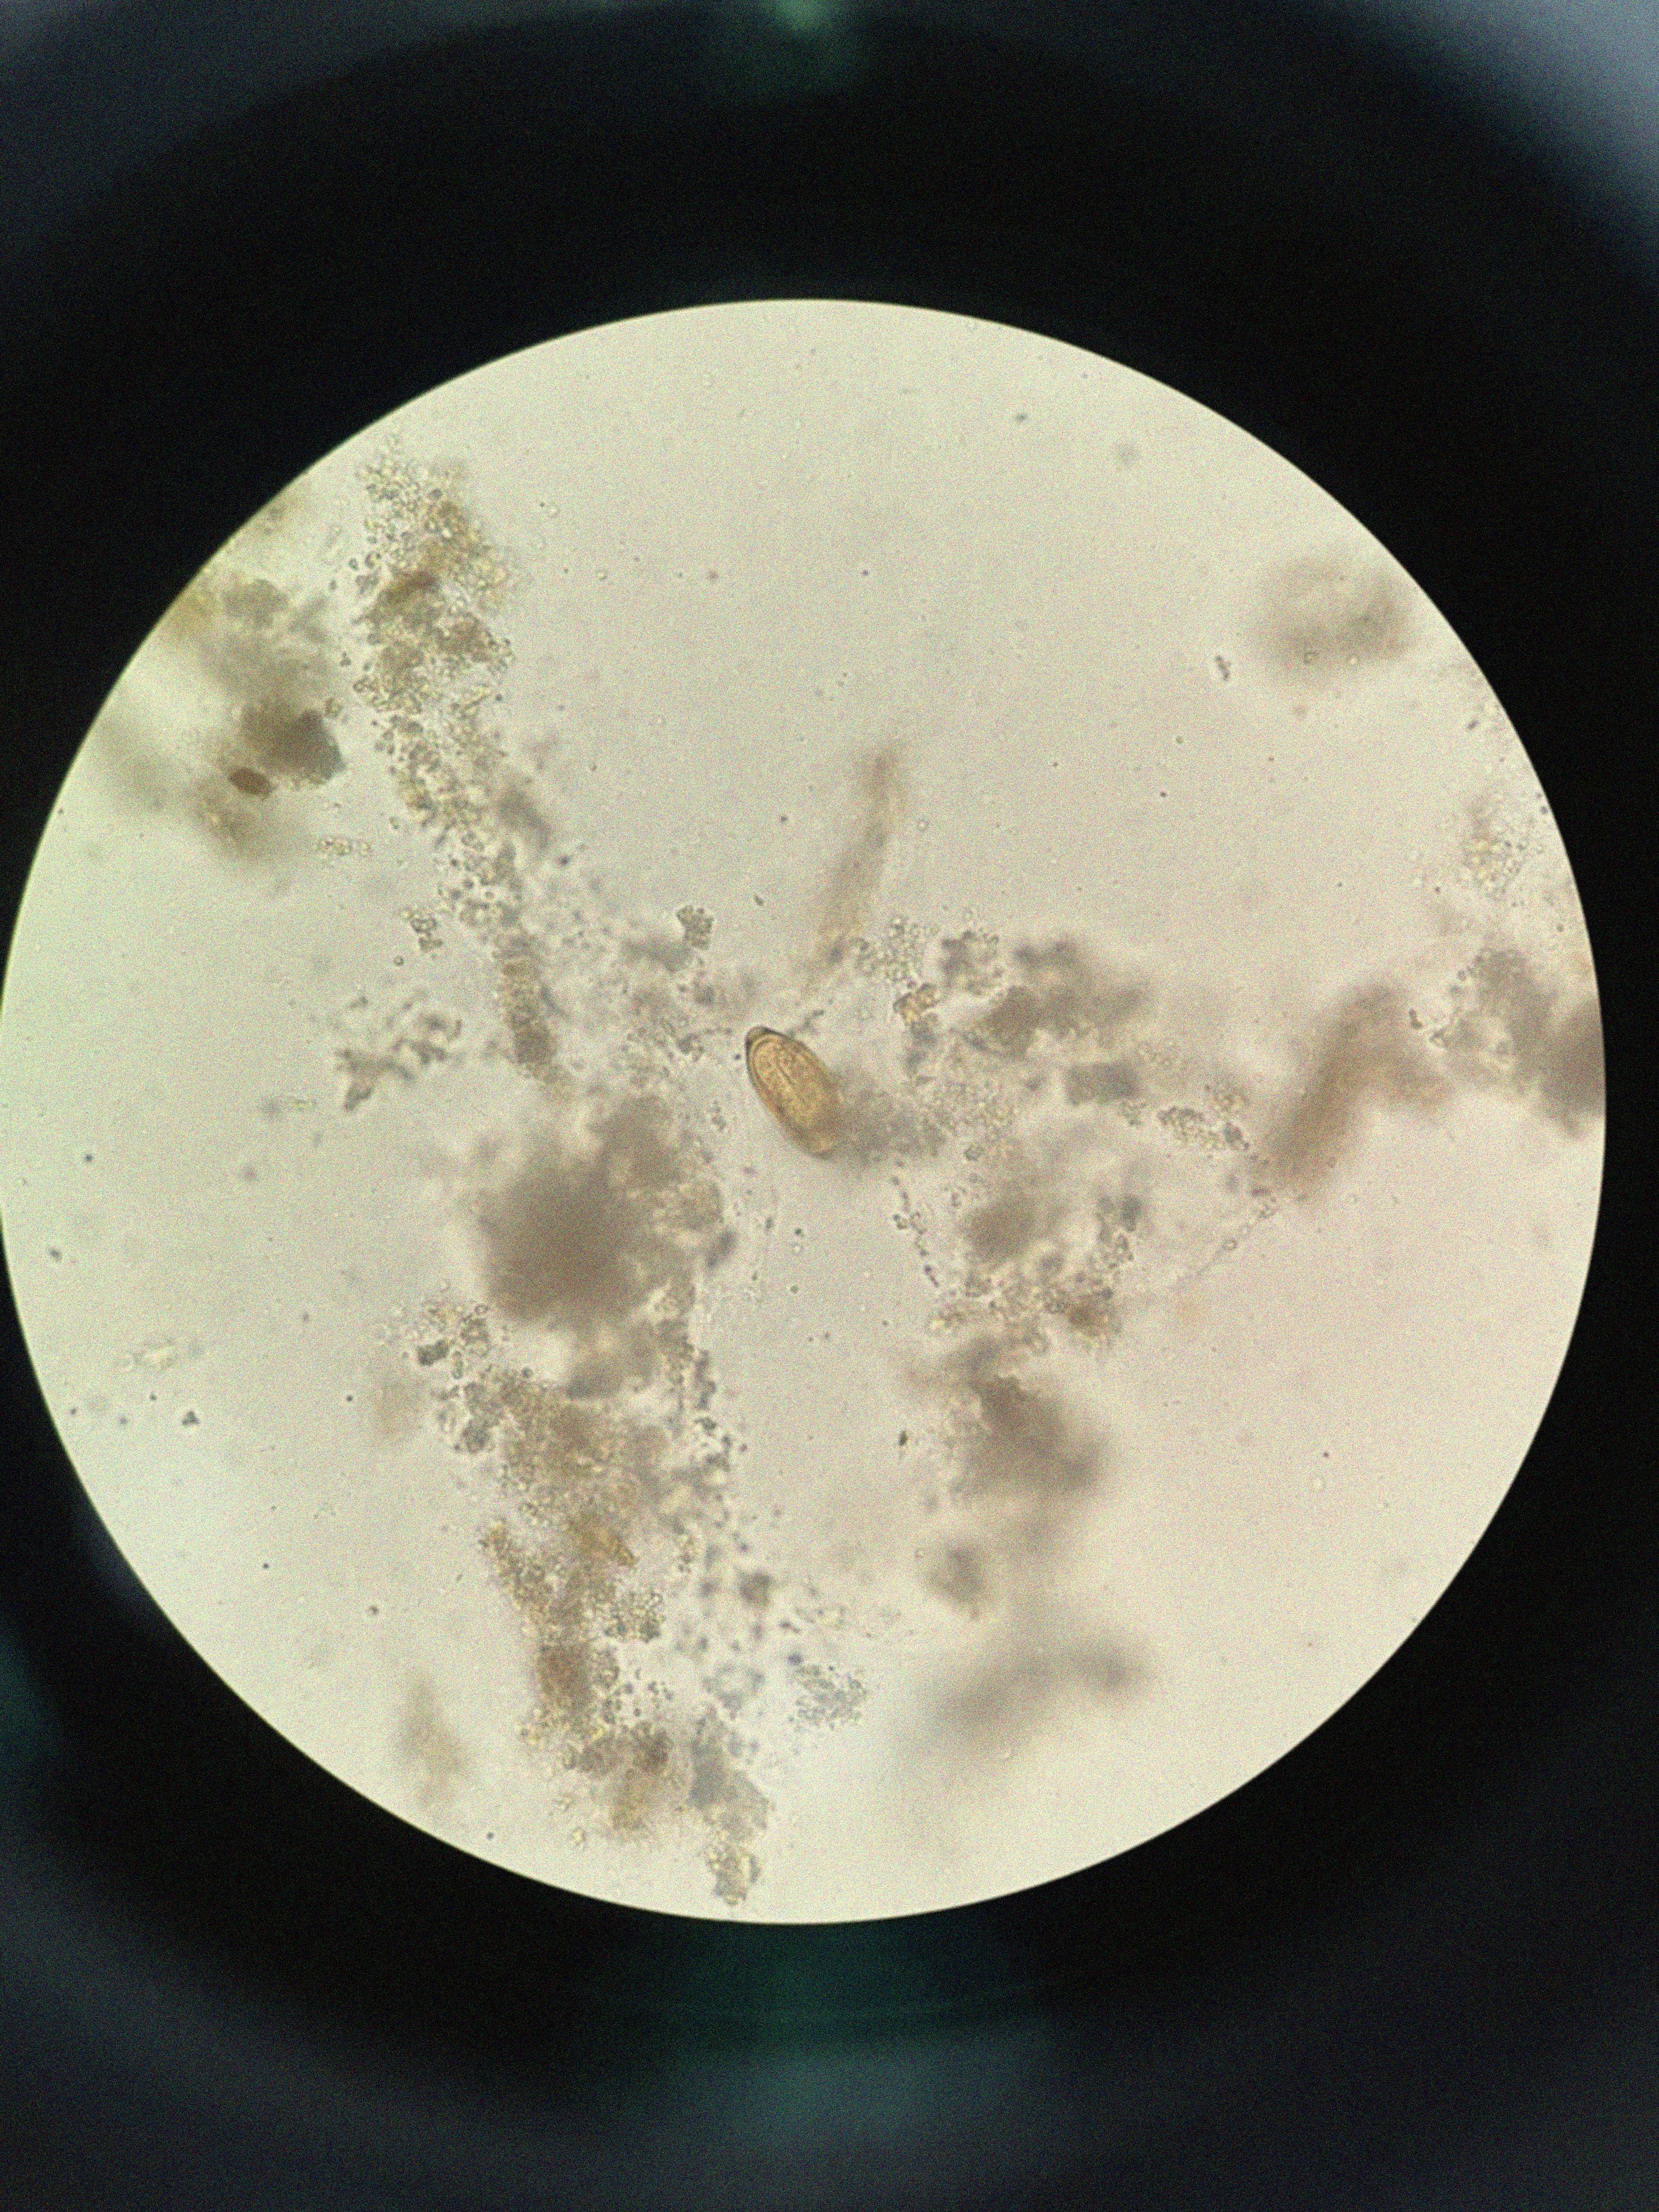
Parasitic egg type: Trichuris trichiura